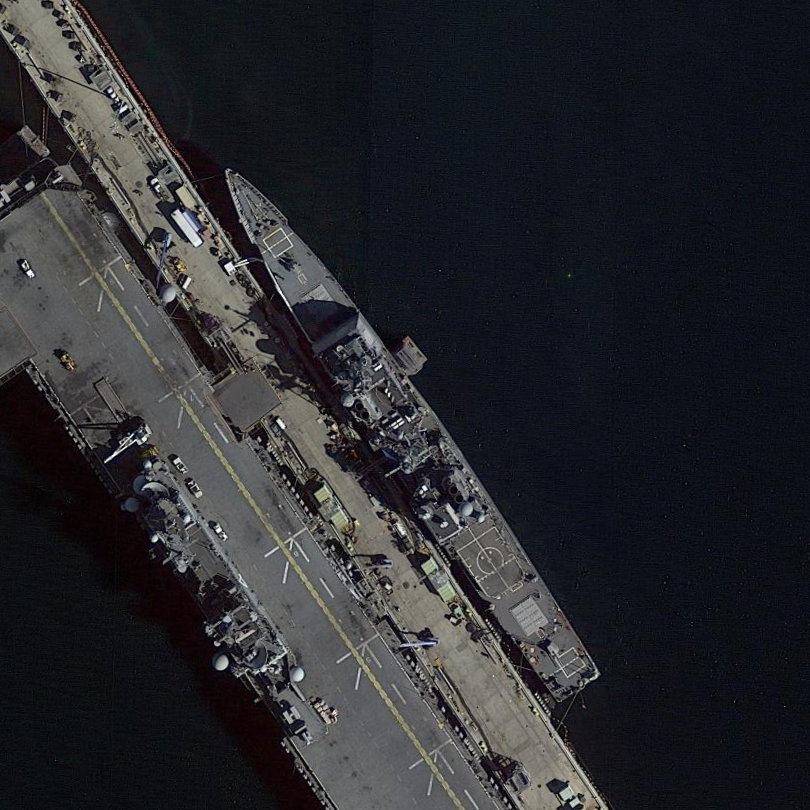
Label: cruiser